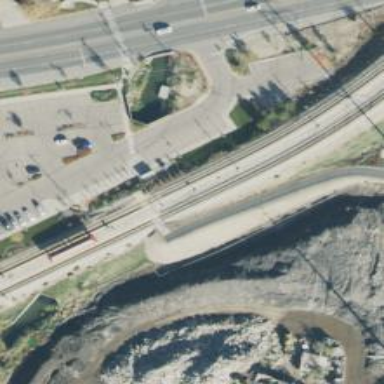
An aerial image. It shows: Railway crossing.